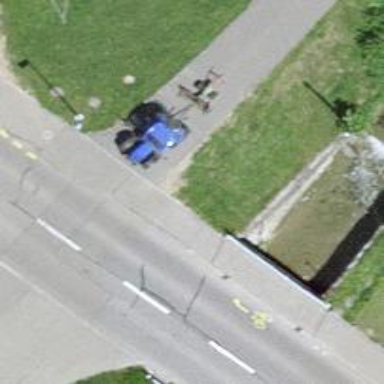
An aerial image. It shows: Asphalt sidewalk.